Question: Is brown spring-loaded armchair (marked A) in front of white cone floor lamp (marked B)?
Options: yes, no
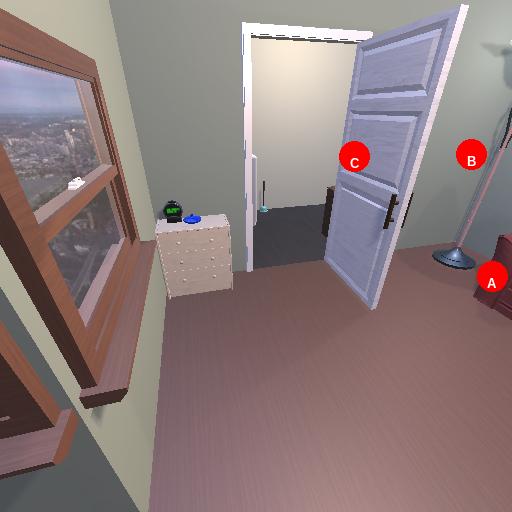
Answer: yes